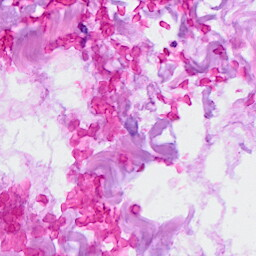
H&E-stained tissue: Breast